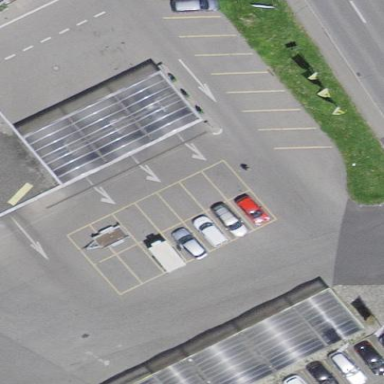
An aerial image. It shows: Parking available on the street side.